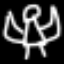
Label: angel